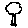
Label: tree